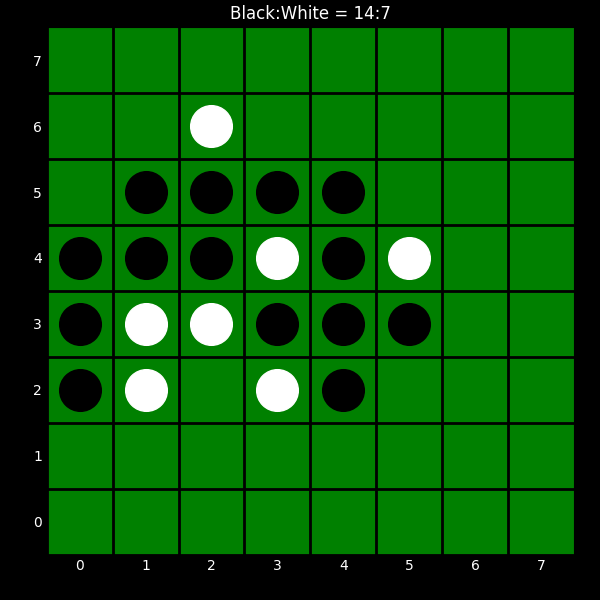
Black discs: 14
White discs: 7